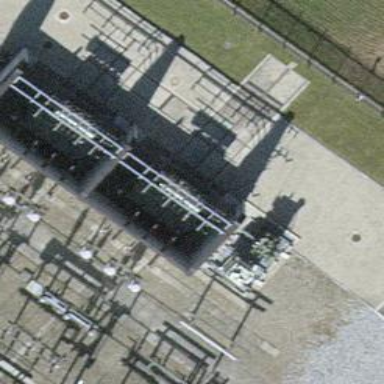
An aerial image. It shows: Distribution transformer providing power distribution.